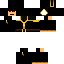
A male human skin with dark skin, wearing brown helmet dressed in a black hoodie and black pants, featuring a closed mouth.